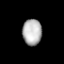
Tissue: lung
Cell type: Epithelial cells
Senescence score: 0.1794
Nuclear area (px): 492
Mean DAPI intensity: 179.159